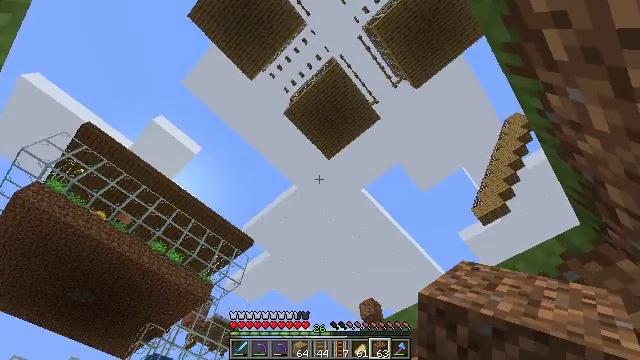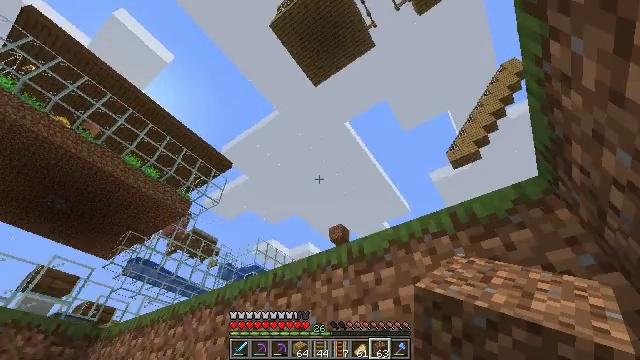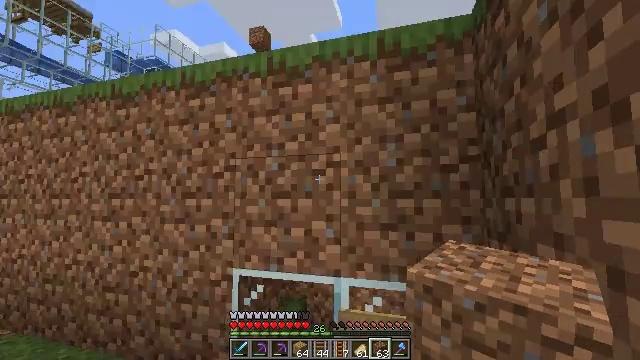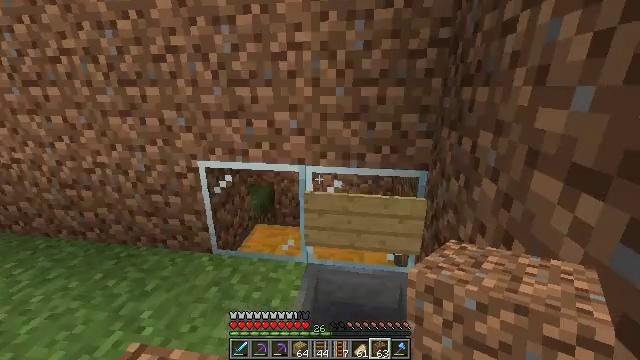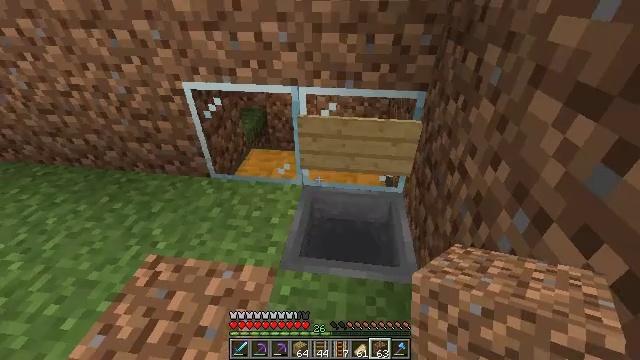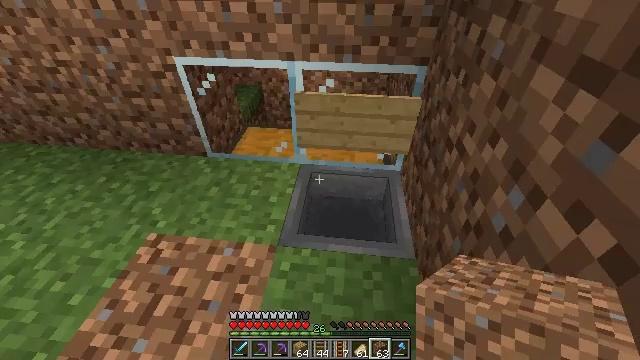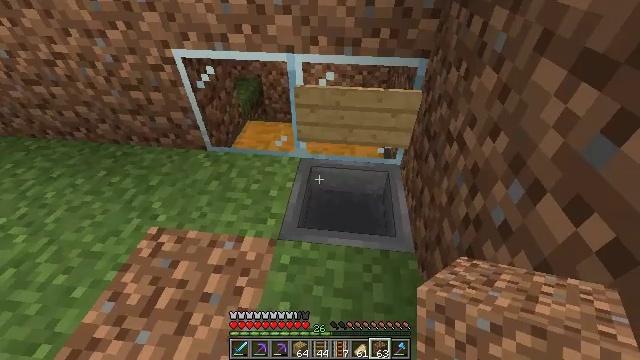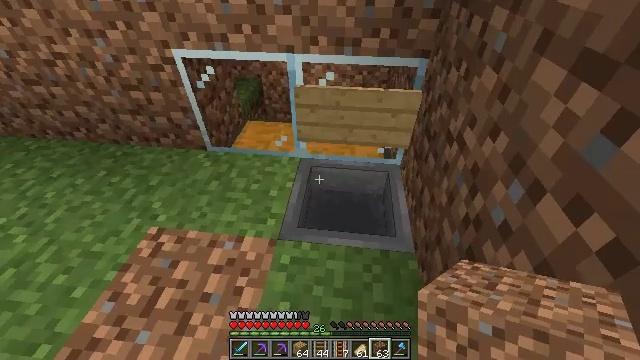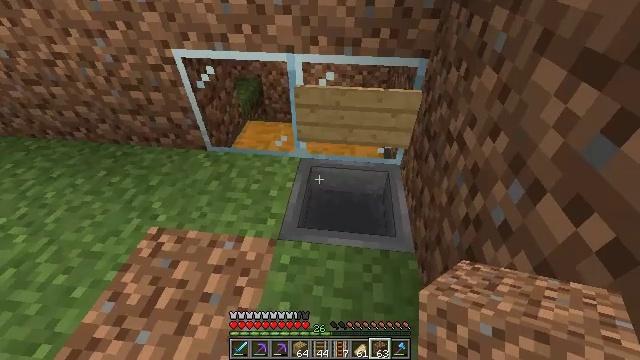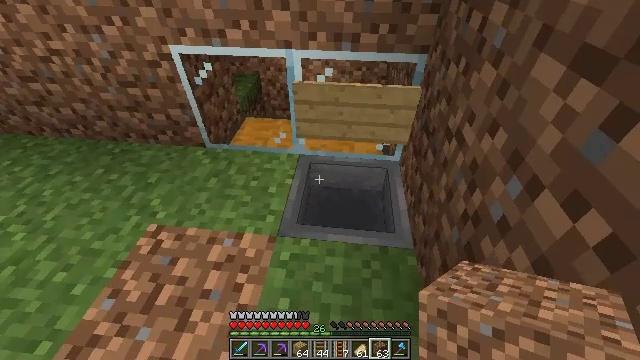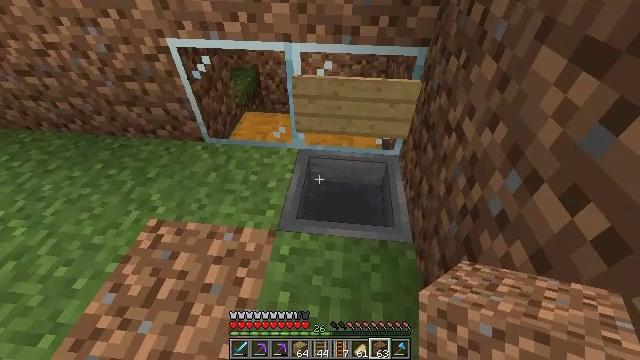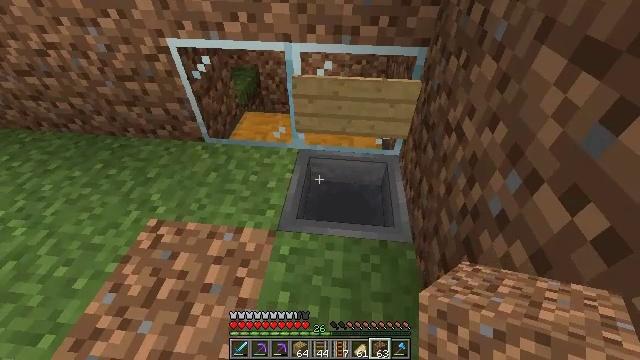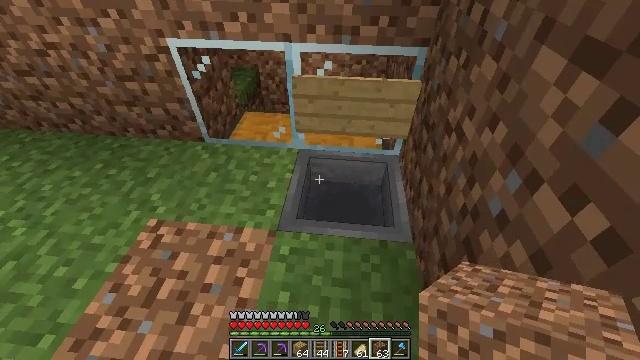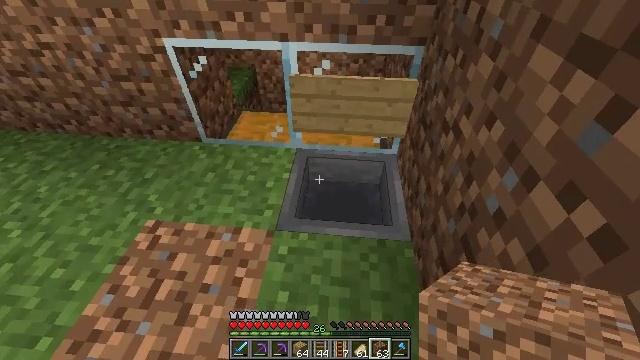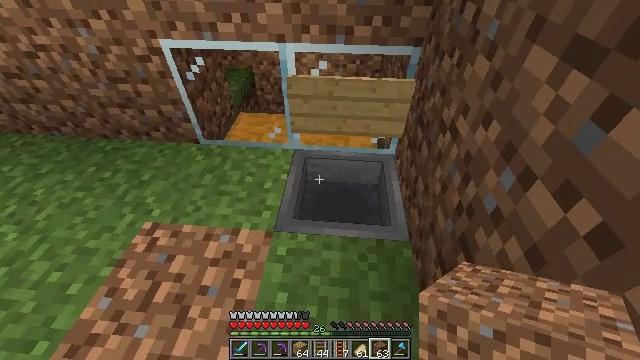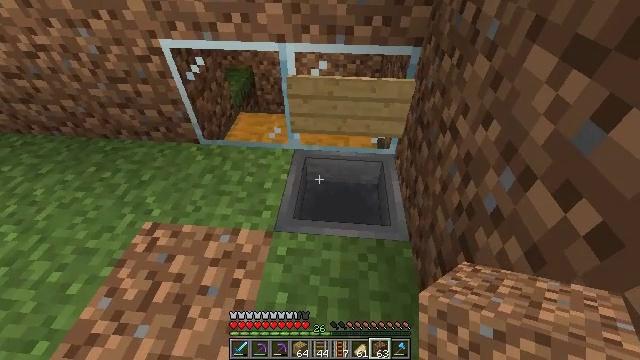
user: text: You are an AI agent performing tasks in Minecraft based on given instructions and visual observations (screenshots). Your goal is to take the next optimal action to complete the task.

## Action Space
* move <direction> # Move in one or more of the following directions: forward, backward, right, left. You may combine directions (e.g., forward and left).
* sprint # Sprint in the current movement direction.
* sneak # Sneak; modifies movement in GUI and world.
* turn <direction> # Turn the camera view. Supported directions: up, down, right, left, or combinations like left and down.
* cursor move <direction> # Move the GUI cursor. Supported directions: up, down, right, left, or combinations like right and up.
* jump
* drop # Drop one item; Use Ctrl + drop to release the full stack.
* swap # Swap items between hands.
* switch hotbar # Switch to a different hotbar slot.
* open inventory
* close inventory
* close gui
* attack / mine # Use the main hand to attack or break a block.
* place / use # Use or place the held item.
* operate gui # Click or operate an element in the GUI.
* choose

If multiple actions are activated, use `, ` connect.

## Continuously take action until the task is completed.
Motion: motion action
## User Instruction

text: Remove the oak wall sign from the wall.
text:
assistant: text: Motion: turn right and down
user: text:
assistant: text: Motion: turn right and down
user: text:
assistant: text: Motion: turn right and down
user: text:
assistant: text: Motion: turn right and down
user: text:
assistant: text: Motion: turn down
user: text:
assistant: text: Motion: turn down
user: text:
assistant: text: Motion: no_op
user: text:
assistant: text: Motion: no_op
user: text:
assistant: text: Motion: no_op
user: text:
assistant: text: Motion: turn down
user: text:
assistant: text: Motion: no_op
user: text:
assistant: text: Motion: no_op
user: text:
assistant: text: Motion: no_op
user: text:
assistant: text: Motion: no_op
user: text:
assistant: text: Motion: no_op
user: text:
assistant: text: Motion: no_op
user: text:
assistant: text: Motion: no_op
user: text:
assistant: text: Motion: no_op
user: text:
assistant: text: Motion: no_op
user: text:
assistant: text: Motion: turn right
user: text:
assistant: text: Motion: turn right
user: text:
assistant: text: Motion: no_op
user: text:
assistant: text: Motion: no_op
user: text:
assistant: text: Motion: no_op
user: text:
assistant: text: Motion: turn up
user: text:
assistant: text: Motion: turn left and up
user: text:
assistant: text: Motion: turn left and up
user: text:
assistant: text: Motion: no_op
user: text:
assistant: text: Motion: turn right and down
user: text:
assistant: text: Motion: turn right and down